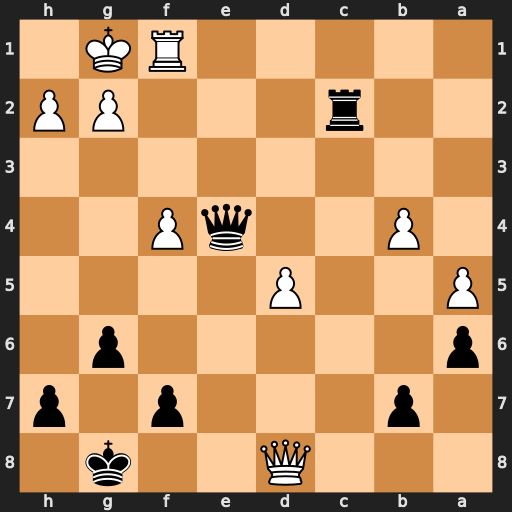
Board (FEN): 3Q2k1/1p3p1p/p5p1/P2P4/1P2qP2/8/2r3PP/5RK1
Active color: b
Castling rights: -
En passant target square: -
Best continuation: Kg7 Qg5 Qe3+ Kh1 Rc1 Qe5+ Qxe5